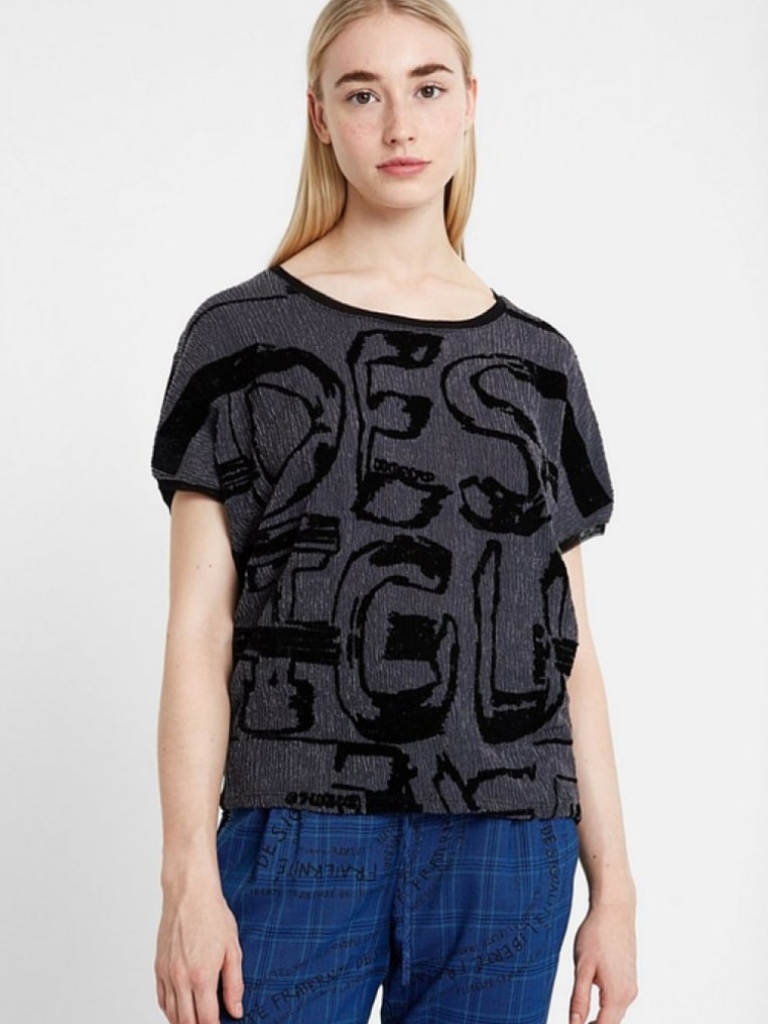
knit relaxed short sleeve hip length Untucked crew t-shirt